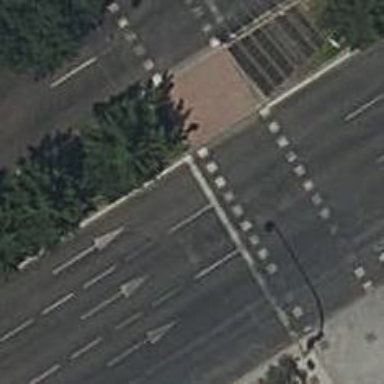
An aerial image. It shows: Road with traffic signals.